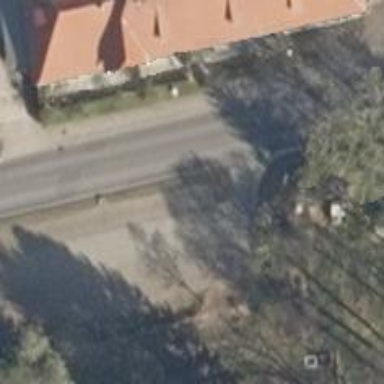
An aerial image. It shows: Concrete driveway.